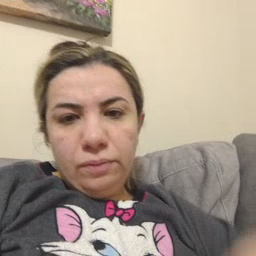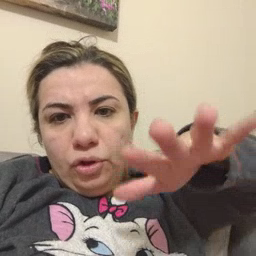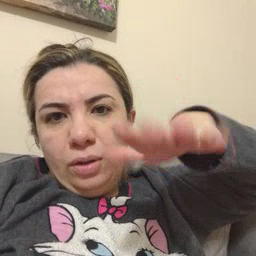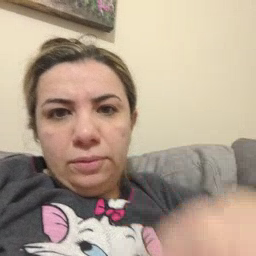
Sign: child